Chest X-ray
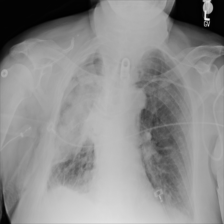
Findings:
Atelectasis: negative
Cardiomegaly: negative
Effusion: negative
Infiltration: negative
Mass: negative
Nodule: negative
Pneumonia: negative
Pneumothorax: negative
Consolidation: negative
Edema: negative
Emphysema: negative
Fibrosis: negative
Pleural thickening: negative
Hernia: negative